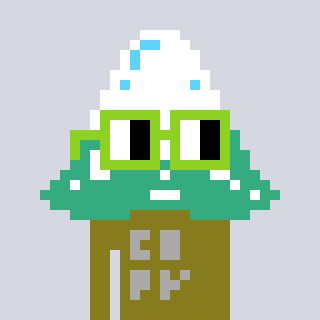
a pixel art character with square light green glasses, a snowy mountain-shaped head and a gunk-colored body on a cool background